Question: I am working on a genetic algorithm in python that can be used for trading. The principe is simple if you are familiar with evolutionary algorithms:
The genes represent trading strategies: To be more specific, each gene is a tree of this form:

this can be interpreted as a boolean value like this:
If:
- the of the last stock values is the
actual - the of the last stock values is the actual .
then answer *True**, else
If the answer is True, then send a BUY signal, and SELL signal otherwise.
This is an example of how I represent a tree like this in python:
'''
class BinaryRule:
def __init__(self, child1, child2):
self.child1 = child1
self.child2 = child2
class LessThan(BinaryRule):
name = '<'
def eval(self):
return self.child1.eval() < self.child2.eval()
# Here there is the definition of the other classes
# and then I create the tree
tree = rules.LessThan(
rules.Max( rules.Float(1) ),
rules.SMA( rules.Float(15) ),
)
print tree.eval() # True or false
'''
The problem is that I can't think of good technique for the and the operators. Any ideas?
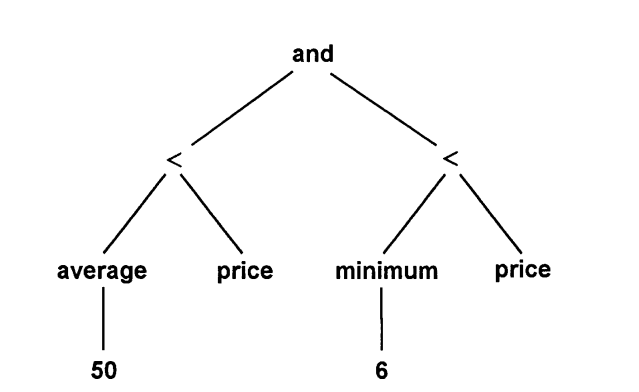
Answer: Your operators should be safely interchangeable - should all accept the same input-types and return the same output-type (most likely float).
Not necessary but a good idea (by way of neural networks): use differentiable operator-functions - ie instead of returning YES or NO, return "degree-of-yes-ness". This provides more graduated feedback on improvements to your expression. It can also be useful to give each operator a setpoint control value to tweak its behavior.
A mutation operator can change an operator's type or setpoint; a crossover operation usually swaps sub-trees.
A fairly standard binary tree representation is in the form of a list like [head, left, right, left-left, left-right, right-left, right-right, left-left-left, ...]. The nice thing is that, given the index of any node, you can immediately calculate the parent, left-child, and right-child indices; a downside is that it can waste a lot of space if you have a sparse tree structure. Also, properly copying subtrees should be done via a recursive function, not a simple slice-and-splice as @Slater shows above.